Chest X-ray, PA view. Patient: 31 years old, sex M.
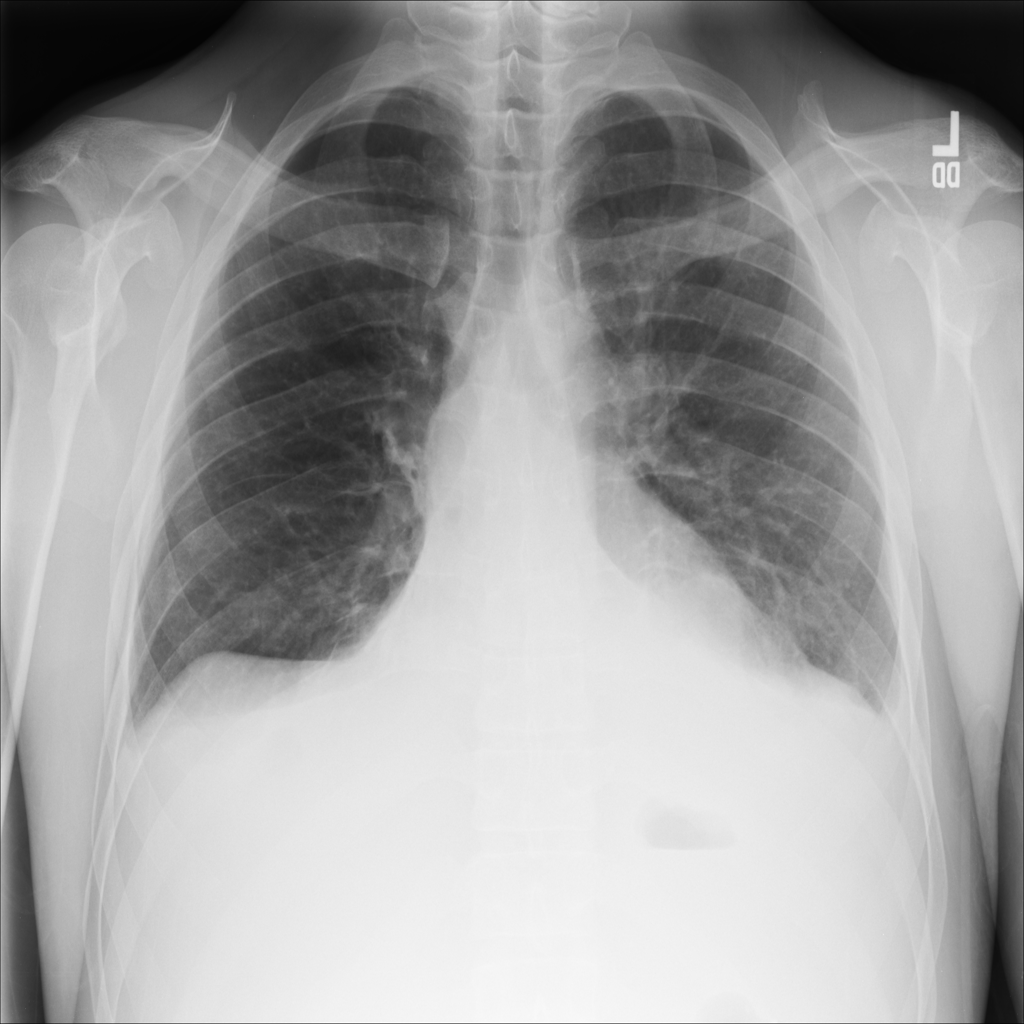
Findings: No Finding